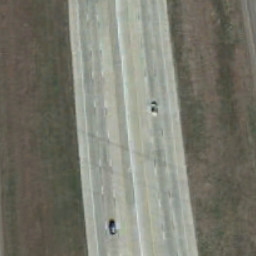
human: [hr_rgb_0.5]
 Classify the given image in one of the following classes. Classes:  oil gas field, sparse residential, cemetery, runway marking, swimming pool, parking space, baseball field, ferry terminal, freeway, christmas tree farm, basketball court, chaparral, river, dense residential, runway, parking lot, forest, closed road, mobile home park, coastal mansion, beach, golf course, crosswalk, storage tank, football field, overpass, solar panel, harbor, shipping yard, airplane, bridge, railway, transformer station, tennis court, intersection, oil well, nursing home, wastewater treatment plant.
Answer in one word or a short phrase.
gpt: freeway